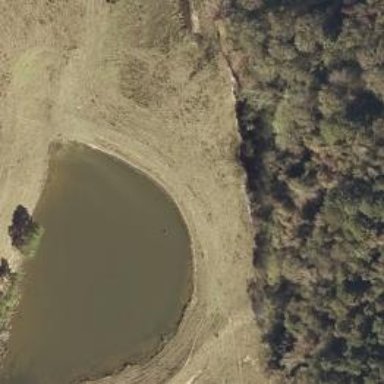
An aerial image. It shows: Pond with natural water.